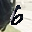
Label: 6